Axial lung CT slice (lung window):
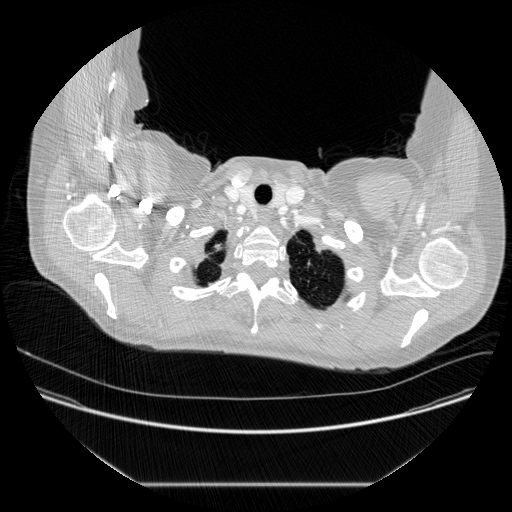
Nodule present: no